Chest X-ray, PA view. Patient: 36 years old, sex M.
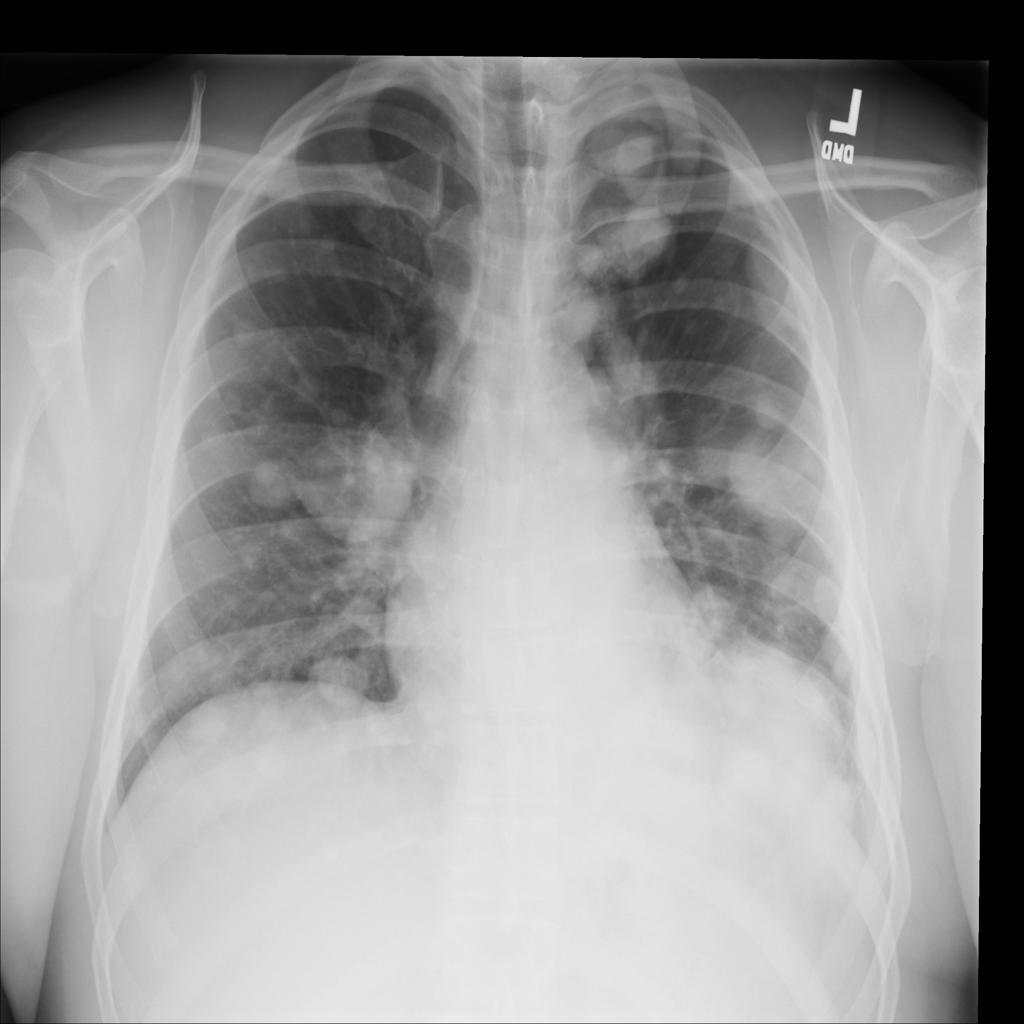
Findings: Mass